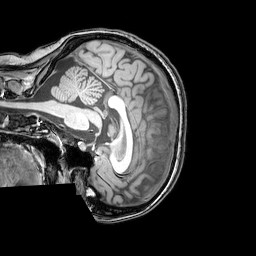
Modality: T1w
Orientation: sagittal
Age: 23
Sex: female
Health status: healthy
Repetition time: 0.081 s
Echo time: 0.037 s